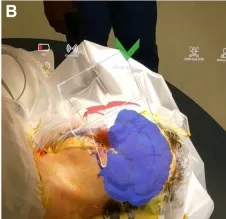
Surgeons' view through the AR headset displaying 3D model overlaid on patients' head. (B) Whole brain shown in blue.
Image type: radiology (ct)